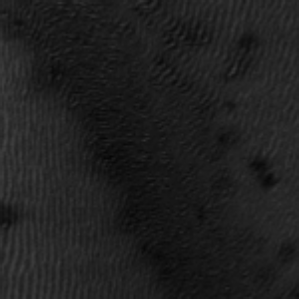
Label: frost